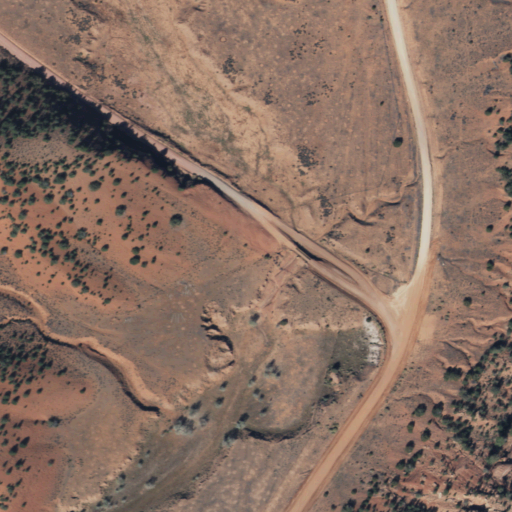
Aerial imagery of valley in Arizona named Quartzite Canyon containing shrub and evergreen forest